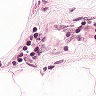
Metastatic tissue present: no